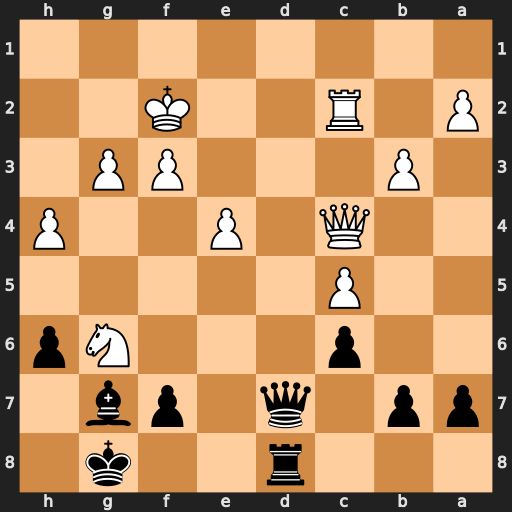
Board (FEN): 3r2k1/pp1q1pb1/2p3Np/2P5/2Q1P2P/1P3PP1/P1R2K2/8
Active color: b
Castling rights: -
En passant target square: -
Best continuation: Qd4+ Qxd4 Bxd4+ Ke2 fxg6